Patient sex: F
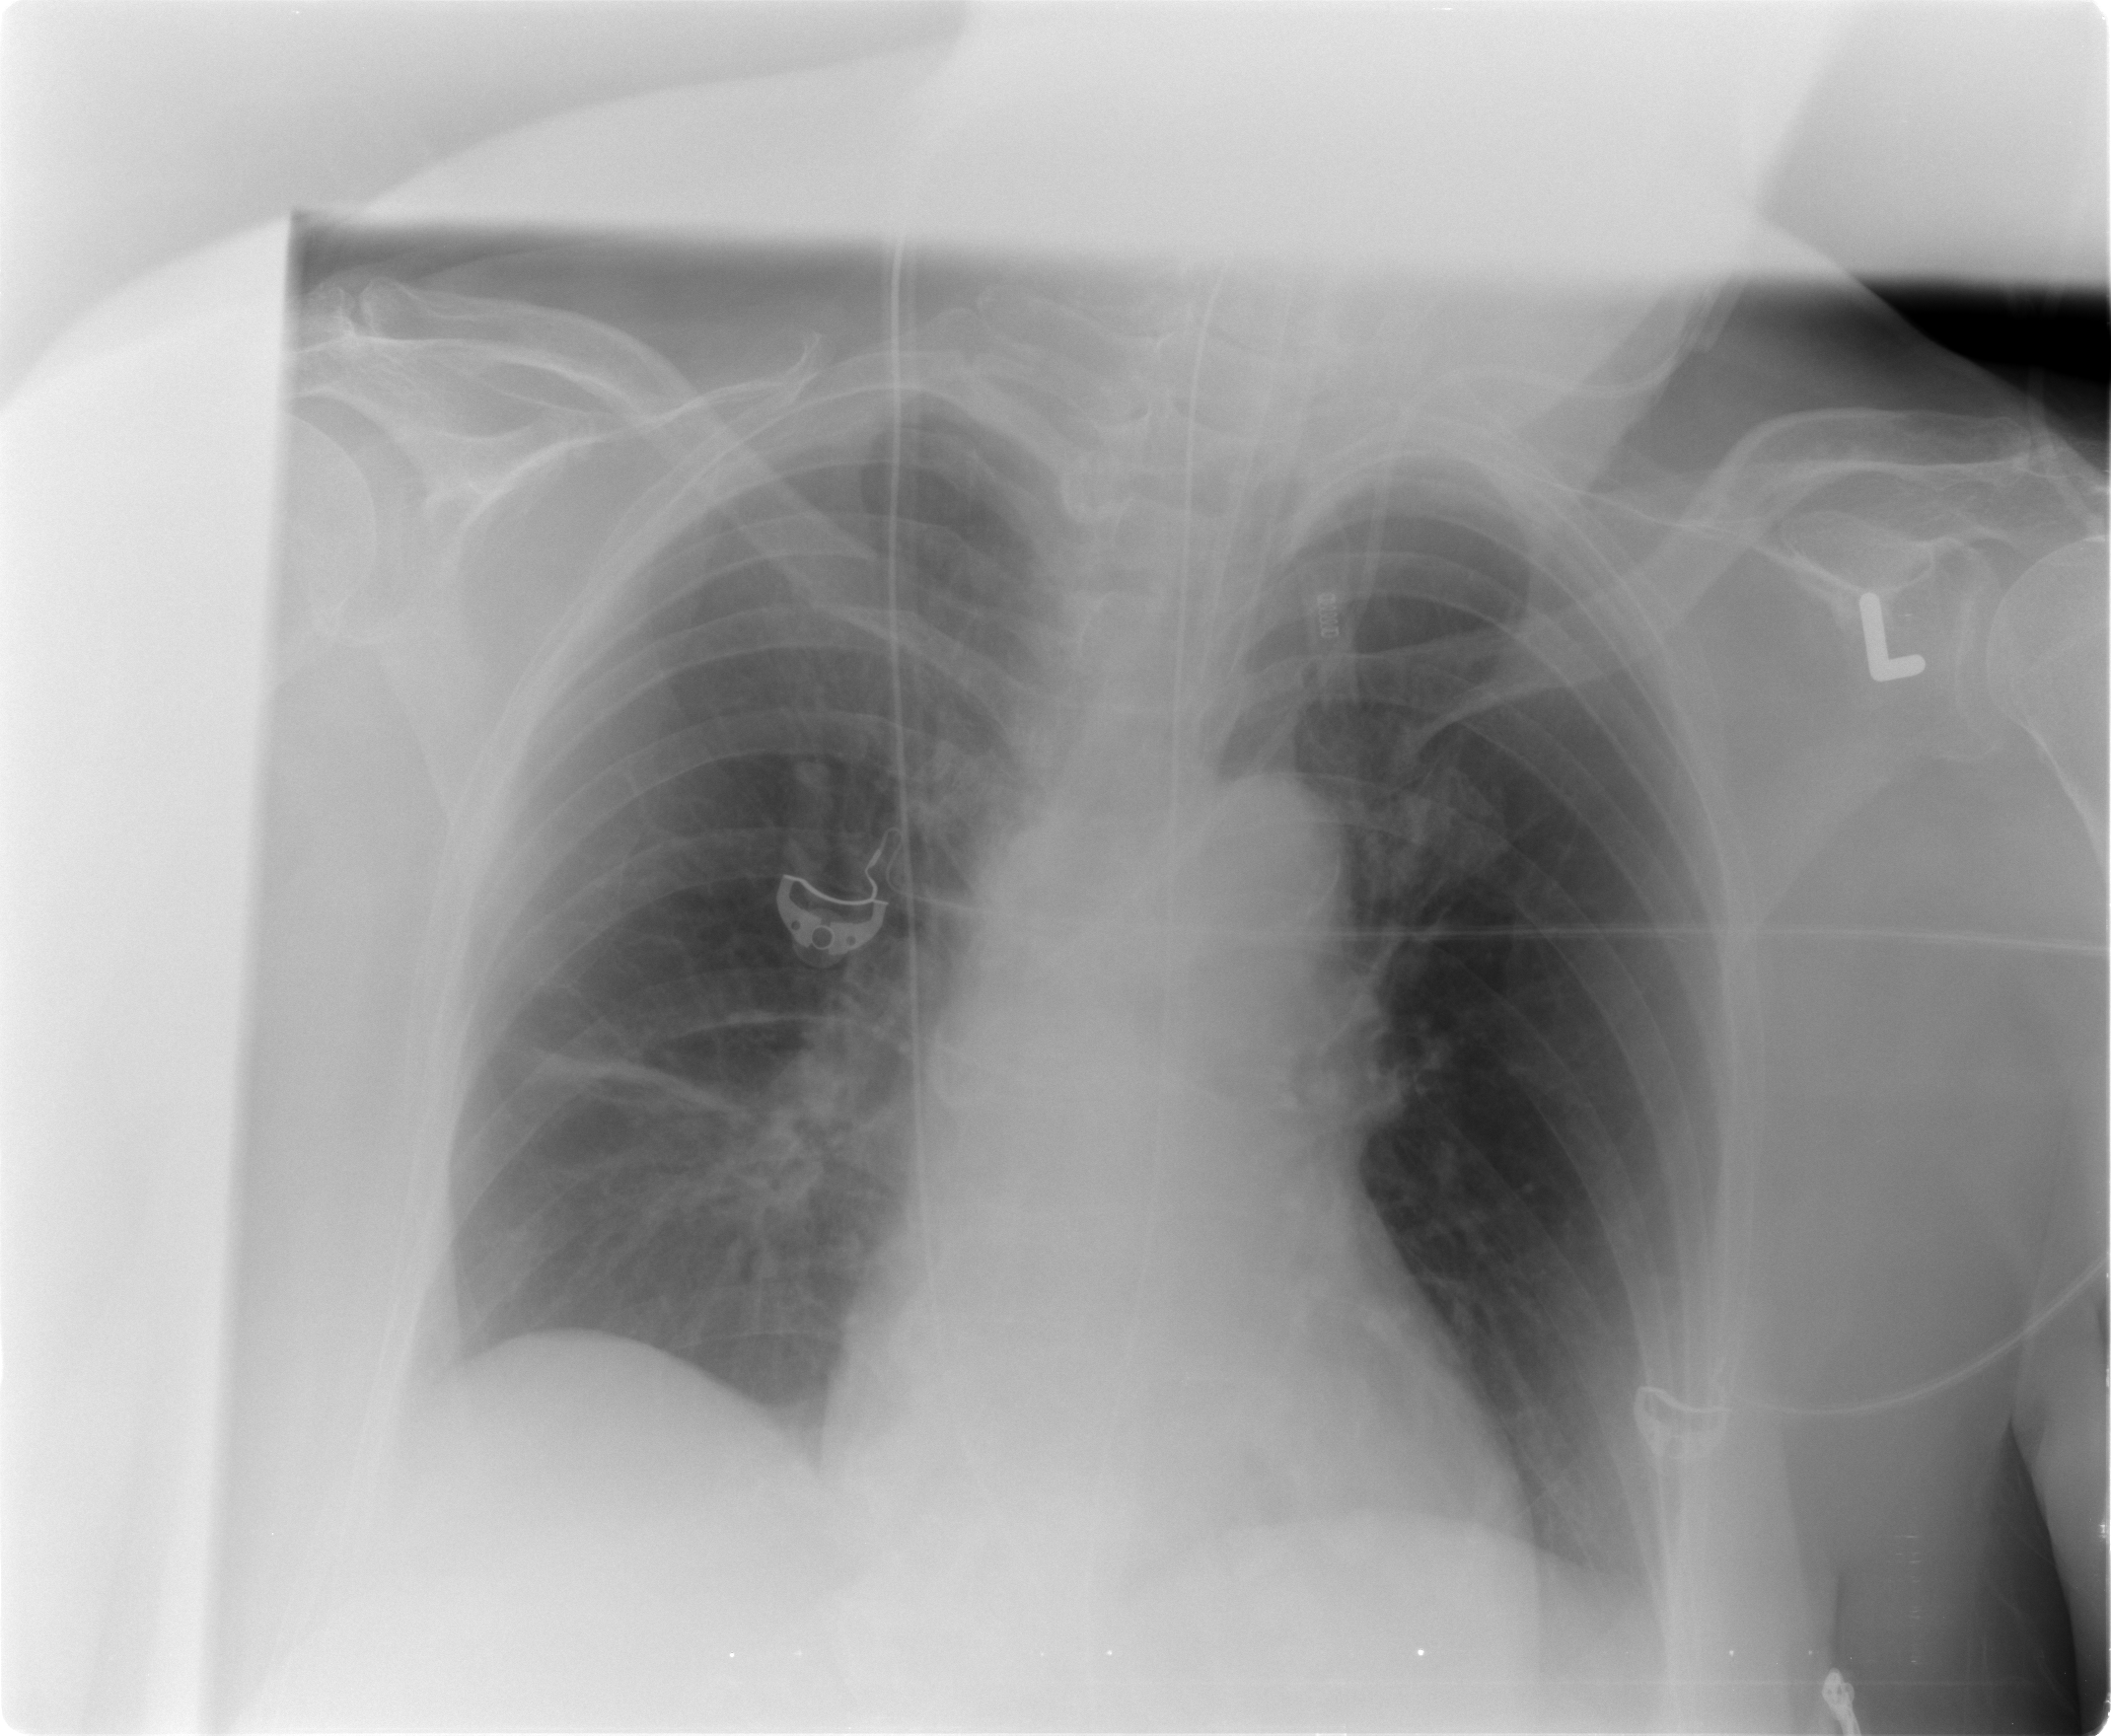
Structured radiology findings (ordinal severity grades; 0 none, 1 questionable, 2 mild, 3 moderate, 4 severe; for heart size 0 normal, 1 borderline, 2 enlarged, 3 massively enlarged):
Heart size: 2
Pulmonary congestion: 1
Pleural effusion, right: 0
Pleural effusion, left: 1
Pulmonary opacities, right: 0
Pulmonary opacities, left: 0
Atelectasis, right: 2
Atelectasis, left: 1